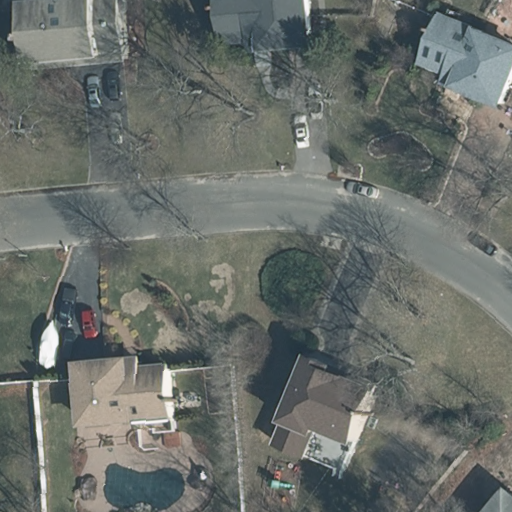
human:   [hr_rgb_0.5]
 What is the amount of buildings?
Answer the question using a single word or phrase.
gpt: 6

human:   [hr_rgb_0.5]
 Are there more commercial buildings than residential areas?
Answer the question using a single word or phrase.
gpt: no

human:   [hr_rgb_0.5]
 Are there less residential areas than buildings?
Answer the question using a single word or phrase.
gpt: yes

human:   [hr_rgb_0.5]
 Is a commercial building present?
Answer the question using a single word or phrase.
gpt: no

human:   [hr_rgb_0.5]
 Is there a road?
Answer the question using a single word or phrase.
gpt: yes

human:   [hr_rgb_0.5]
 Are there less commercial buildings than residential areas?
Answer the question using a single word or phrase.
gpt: yes

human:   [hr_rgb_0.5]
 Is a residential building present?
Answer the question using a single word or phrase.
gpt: yes

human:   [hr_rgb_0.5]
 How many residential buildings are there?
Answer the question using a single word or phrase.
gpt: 6

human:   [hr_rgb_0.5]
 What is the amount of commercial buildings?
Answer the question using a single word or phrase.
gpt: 0

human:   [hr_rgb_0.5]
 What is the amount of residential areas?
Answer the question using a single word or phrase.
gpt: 1

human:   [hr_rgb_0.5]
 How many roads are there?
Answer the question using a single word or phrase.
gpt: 1

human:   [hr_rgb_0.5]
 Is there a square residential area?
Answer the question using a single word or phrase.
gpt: no

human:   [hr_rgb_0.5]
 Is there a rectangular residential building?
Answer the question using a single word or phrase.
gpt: yes

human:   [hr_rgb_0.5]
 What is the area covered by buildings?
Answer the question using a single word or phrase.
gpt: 898m2

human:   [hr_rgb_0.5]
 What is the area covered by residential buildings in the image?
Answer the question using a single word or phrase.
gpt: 898m2

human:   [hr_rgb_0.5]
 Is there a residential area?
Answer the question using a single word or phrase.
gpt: yes

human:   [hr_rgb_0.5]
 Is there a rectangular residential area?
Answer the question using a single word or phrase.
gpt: yes

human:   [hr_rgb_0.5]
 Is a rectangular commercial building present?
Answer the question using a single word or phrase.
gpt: no

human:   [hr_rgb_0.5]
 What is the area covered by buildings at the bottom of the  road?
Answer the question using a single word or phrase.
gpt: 473m2

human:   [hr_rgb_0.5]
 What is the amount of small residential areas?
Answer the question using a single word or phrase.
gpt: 0

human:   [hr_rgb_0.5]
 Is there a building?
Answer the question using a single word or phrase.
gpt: yes

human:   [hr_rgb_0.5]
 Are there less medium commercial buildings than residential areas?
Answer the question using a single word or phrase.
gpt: yes

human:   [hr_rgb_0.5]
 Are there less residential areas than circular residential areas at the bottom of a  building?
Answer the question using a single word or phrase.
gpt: no

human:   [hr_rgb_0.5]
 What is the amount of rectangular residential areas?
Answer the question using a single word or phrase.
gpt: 1

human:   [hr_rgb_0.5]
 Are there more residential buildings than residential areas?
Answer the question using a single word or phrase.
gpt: yes

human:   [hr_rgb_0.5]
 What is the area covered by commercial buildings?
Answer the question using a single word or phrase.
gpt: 0m2

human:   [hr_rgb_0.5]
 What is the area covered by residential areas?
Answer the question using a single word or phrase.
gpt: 10632m2

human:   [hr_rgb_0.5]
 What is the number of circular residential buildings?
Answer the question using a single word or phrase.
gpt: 0

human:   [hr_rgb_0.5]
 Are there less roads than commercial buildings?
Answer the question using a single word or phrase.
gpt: no

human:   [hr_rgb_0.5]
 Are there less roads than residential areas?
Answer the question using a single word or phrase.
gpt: no

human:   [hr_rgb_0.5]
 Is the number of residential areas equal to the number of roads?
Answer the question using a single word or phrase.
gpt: yes

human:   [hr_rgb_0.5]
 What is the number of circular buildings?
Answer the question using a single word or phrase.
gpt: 0

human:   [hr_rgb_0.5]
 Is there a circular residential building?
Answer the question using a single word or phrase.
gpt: no

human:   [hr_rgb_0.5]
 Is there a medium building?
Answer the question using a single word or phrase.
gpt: yes

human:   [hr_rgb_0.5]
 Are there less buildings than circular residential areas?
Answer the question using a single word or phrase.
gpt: no

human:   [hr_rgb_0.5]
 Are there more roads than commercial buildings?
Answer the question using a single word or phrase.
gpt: yes

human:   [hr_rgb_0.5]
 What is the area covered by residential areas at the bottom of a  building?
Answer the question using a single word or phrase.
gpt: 10632m2

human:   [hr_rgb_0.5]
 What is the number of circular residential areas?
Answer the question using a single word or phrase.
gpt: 0

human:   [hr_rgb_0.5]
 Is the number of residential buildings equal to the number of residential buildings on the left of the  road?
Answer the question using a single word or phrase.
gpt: no

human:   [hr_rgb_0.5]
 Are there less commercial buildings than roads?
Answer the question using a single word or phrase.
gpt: yes

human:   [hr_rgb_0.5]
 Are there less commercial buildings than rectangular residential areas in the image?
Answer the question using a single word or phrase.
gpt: yes

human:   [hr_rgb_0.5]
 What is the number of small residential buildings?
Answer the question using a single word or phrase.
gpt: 2

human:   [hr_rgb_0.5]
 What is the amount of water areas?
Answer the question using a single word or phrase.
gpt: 0

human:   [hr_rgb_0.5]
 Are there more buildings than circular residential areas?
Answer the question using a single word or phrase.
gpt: yes

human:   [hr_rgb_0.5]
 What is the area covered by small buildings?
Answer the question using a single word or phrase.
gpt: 99m2

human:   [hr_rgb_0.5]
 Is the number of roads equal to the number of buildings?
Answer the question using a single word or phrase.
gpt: no

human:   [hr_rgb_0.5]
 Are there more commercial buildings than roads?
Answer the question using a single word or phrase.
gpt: no

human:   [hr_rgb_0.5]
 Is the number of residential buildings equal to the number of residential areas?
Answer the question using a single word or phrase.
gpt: no

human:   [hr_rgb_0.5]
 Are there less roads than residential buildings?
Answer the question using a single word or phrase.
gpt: yes

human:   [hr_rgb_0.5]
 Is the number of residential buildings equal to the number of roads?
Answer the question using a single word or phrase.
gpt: no

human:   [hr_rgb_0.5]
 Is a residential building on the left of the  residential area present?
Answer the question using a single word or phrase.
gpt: yes

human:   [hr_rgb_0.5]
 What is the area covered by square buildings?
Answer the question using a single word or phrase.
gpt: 0m2

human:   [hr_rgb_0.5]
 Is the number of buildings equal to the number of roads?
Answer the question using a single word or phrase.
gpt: no

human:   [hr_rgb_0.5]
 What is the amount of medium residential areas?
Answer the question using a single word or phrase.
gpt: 0

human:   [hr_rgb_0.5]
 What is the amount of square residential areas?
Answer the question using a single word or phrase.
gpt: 0

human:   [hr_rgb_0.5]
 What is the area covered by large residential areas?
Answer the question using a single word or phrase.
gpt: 10632m2

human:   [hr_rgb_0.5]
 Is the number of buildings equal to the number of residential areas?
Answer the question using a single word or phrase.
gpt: no

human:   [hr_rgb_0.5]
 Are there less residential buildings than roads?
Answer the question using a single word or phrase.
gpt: no

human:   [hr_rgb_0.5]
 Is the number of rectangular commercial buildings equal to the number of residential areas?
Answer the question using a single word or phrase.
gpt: no

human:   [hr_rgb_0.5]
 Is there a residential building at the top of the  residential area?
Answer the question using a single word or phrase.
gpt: yes

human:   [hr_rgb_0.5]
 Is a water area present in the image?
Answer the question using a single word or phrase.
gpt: no

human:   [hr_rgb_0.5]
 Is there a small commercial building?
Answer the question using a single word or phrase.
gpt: no

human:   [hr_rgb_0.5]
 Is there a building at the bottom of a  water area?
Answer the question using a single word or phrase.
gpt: no

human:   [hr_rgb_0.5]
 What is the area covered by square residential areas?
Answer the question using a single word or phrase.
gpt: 0m2